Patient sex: F
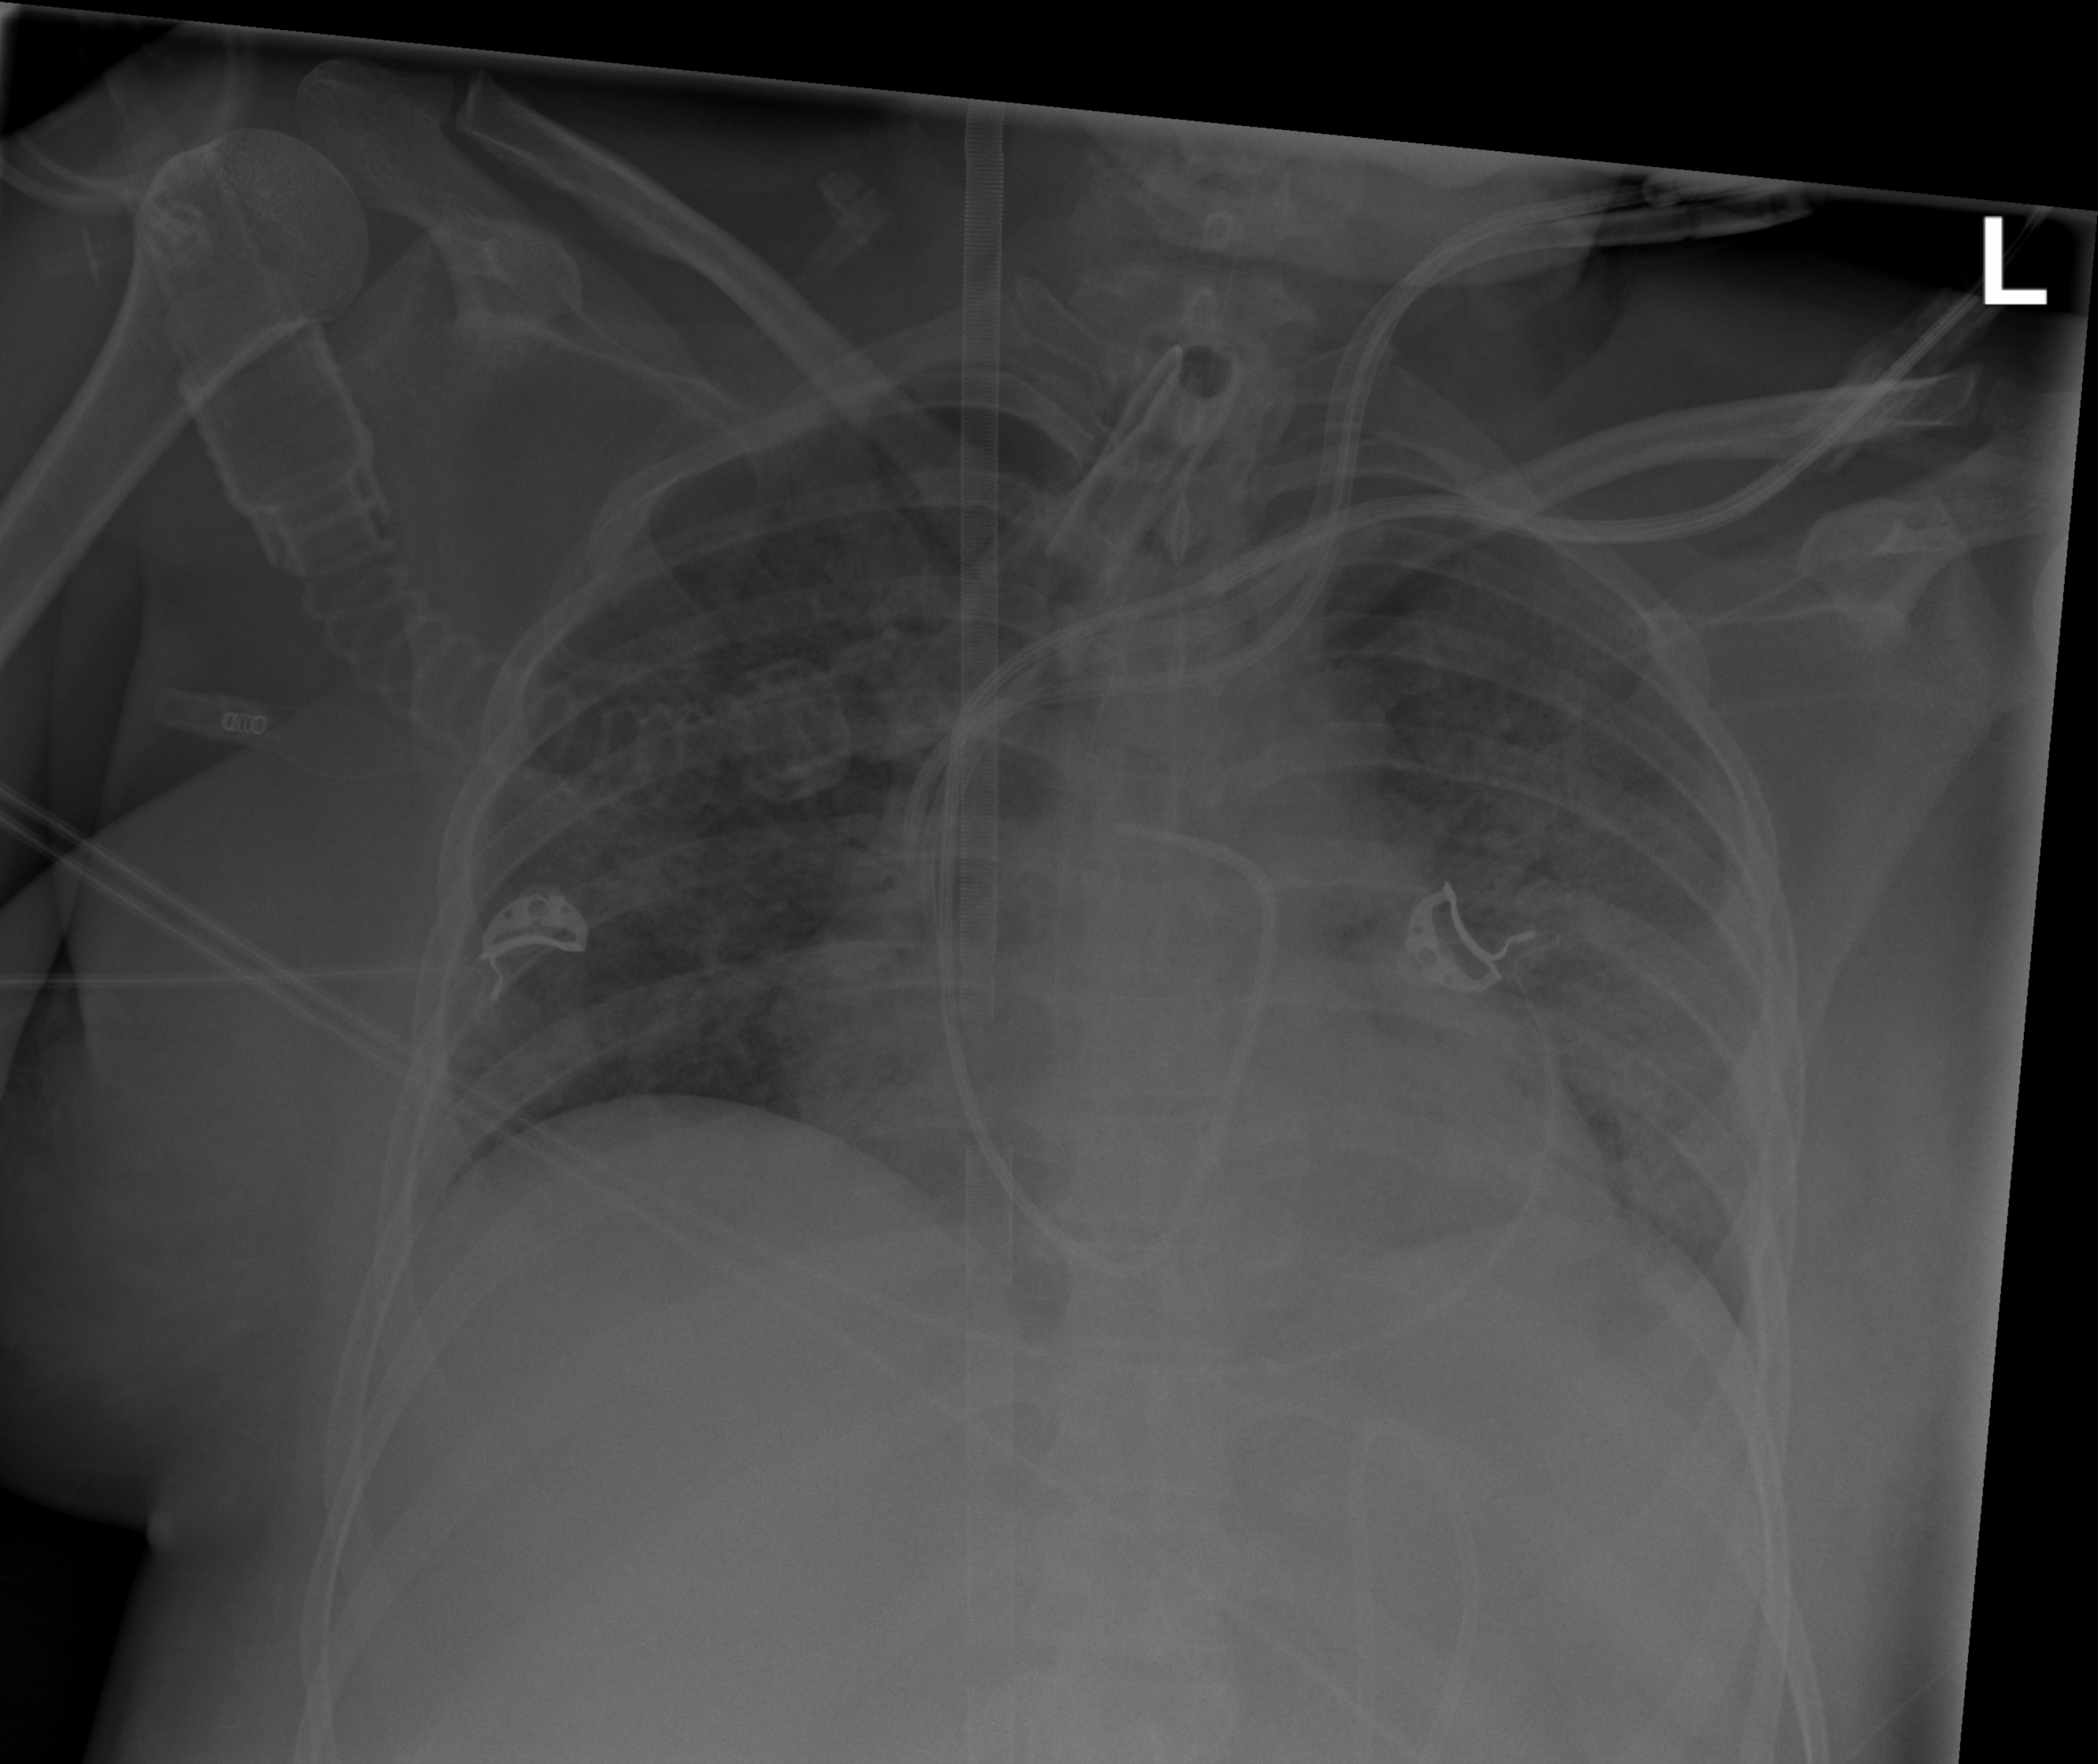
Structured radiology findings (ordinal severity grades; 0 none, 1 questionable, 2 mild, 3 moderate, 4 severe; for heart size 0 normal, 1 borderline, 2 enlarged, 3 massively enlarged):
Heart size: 2
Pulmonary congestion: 2
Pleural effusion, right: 0
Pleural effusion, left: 2
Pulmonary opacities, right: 3
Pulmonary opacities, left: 3
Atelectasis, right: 2
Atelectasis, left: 2